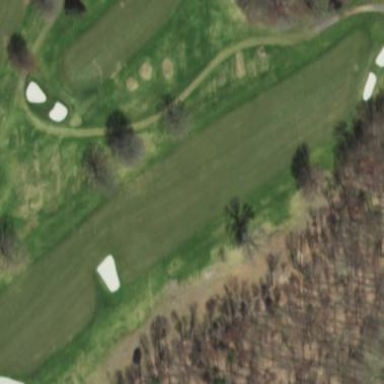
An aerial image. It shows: Golf rough area.